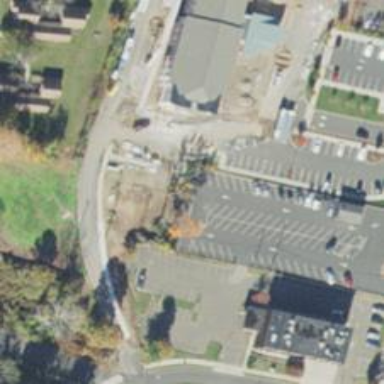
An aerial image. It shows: Parking area.